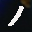
Label: 1